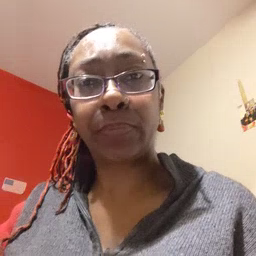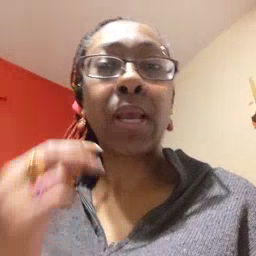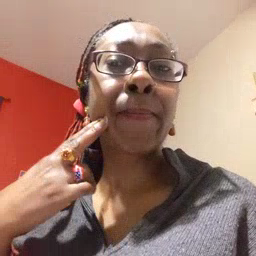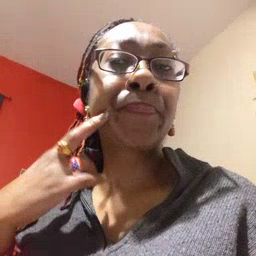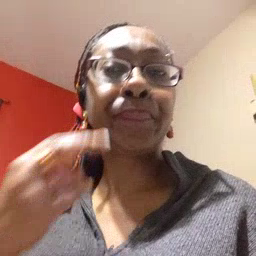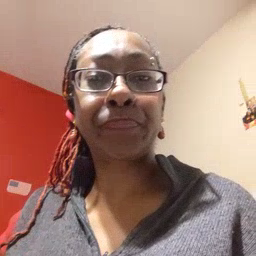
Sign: gum